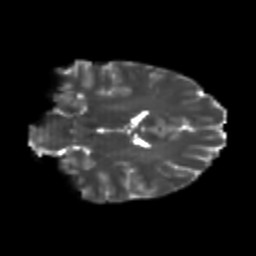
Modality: T2w
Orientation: coronal
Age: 23
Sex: female
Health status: healthy
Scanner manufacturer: philips
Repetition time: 7.387 s
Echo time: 0.08599 s